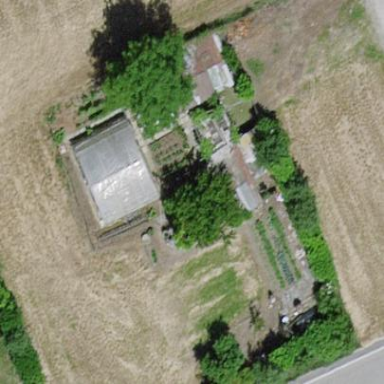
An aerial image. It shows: Area designated for allotments.